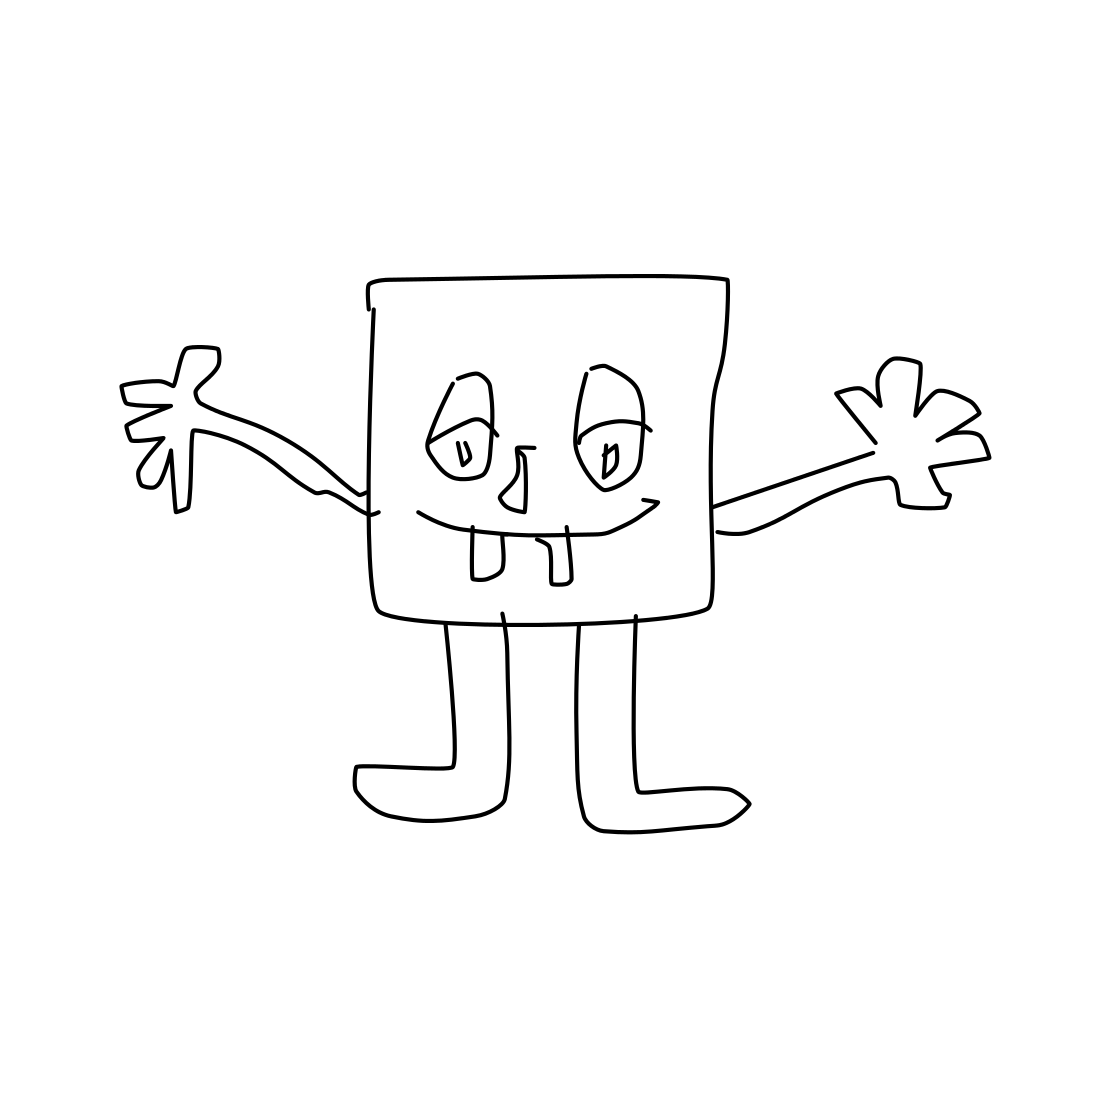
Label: sponge bob